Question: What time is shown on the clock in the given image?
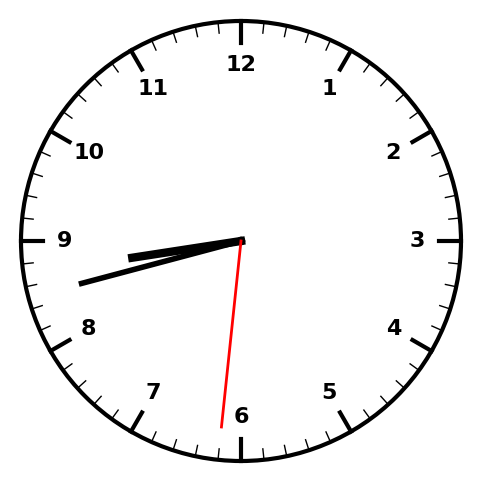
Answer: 08:42:31